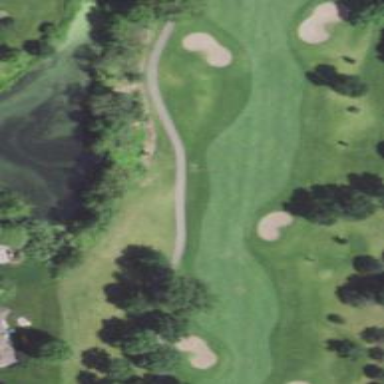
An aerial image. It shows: Grassy area designated as golf fairway.